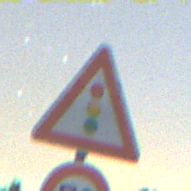
Verkehrszeichen: Lichtzeichenanlage
Zusatzzeichen unten: Geschwindigkeit70
Umgebung: Outdoor, Nature
Tageszeit: Night
Wetter: Clear
Licht: Natural
Jahreszeit: NotSpecified
Kontrast: HighContrast